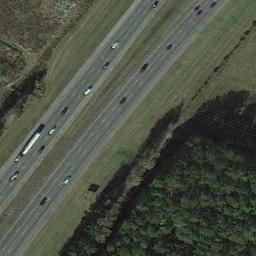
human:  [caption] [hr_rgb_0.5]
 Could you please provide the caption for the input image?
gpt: The freeway goes through the grass with some trees .

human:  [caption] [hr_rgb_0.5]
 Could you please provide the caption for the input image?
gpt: There are lawns along the freeway .

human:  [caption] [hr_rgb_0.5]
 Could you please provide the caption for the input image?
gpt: The freeway is surrounded by a large green forest with many cars on the freeway .

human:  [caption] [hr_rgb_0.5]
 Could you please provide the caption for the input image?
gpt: The highway is lined with trees .